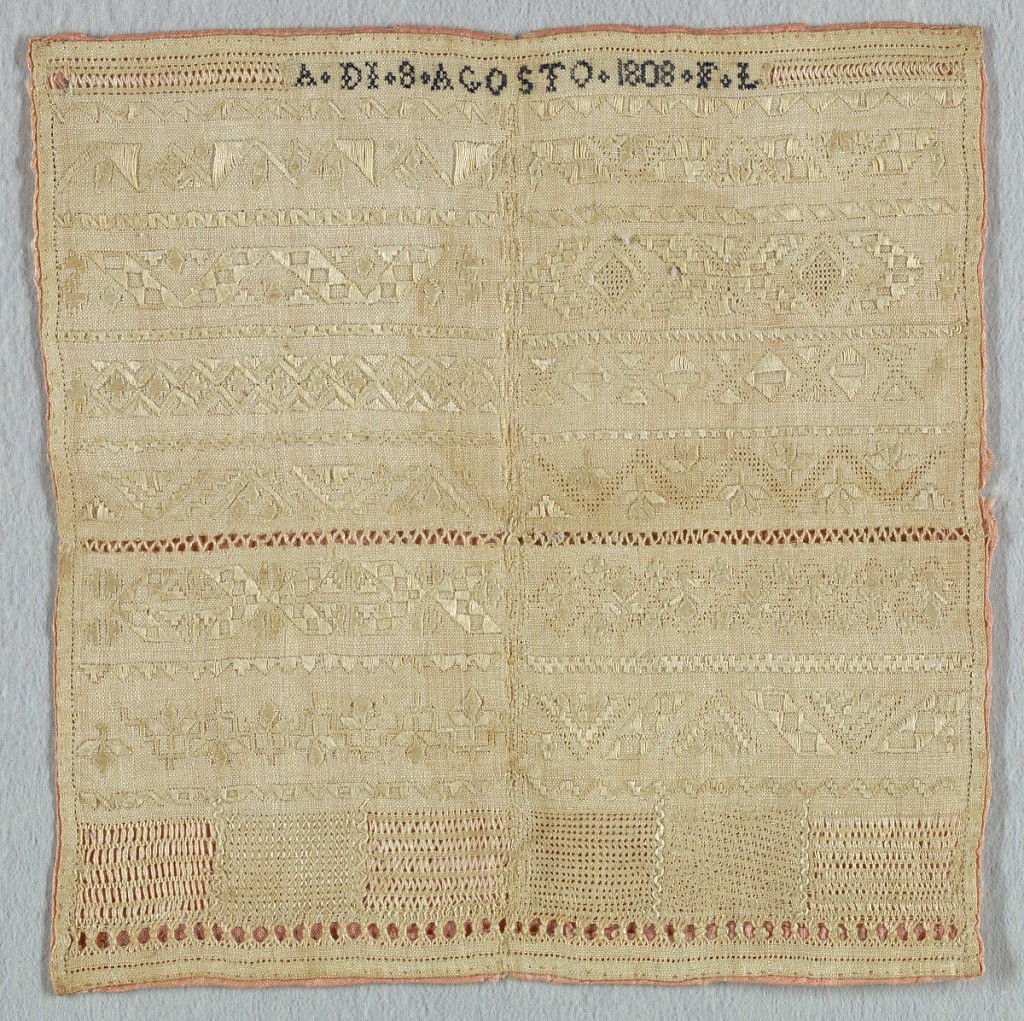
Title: Sampler
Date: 1808
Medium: linen embroidery on linen foundation Technique: embroidered in cross and satin stitches, deflected element work and withdrawn element work on plain weave foundation
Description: Small white work sampler with two columns of pattern bands in solid and open work embroidery.